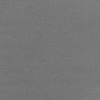
Label: dusty